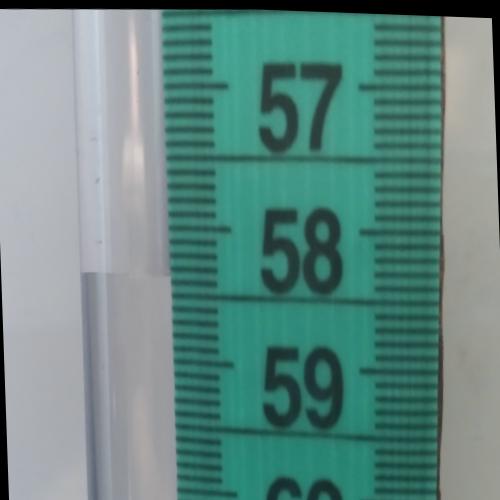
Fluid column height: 58.4 cm